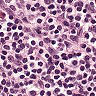
Metastatic tissue present: no